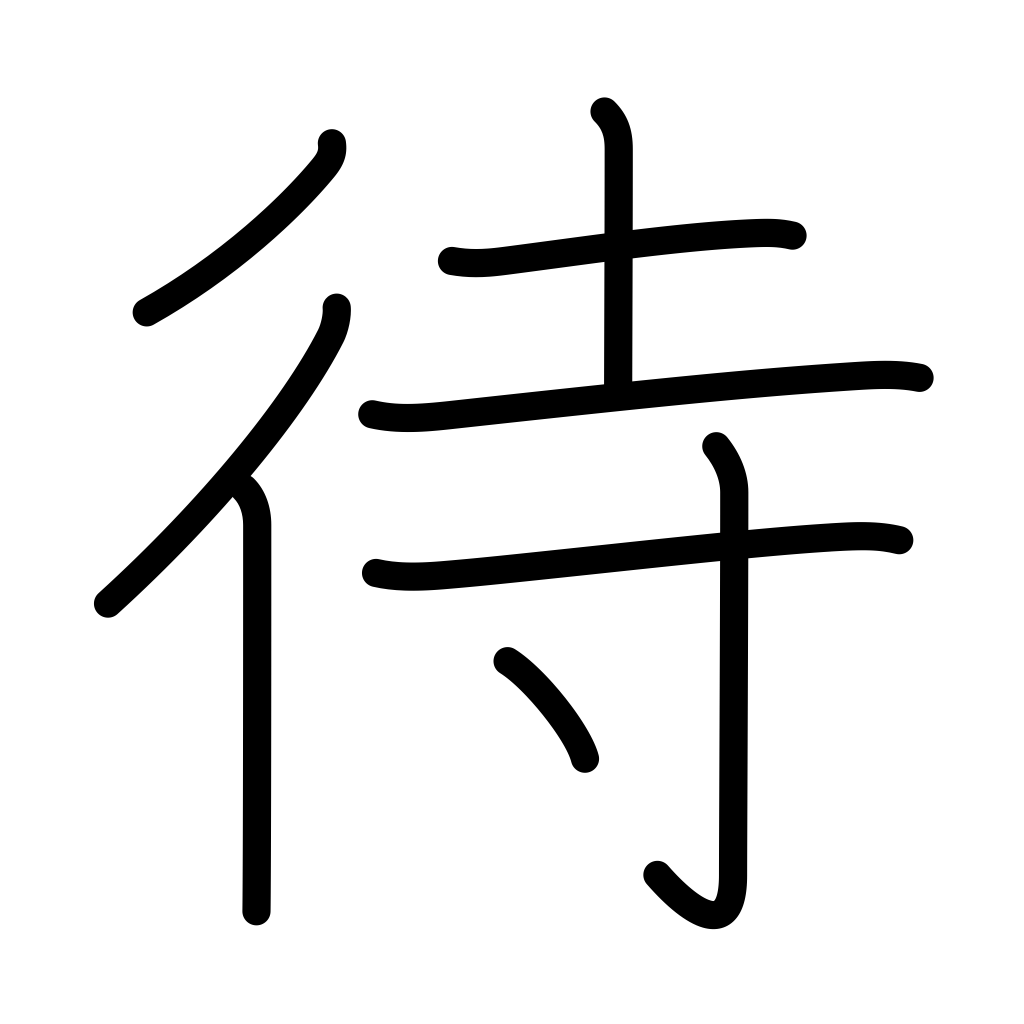
Meaning: wait, depend on